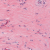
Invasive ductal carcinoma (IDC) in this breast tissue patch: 0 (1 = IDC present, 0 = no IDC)